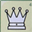
Piece: wQ